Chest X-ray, PA view. Patient: 60 years old, sex M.
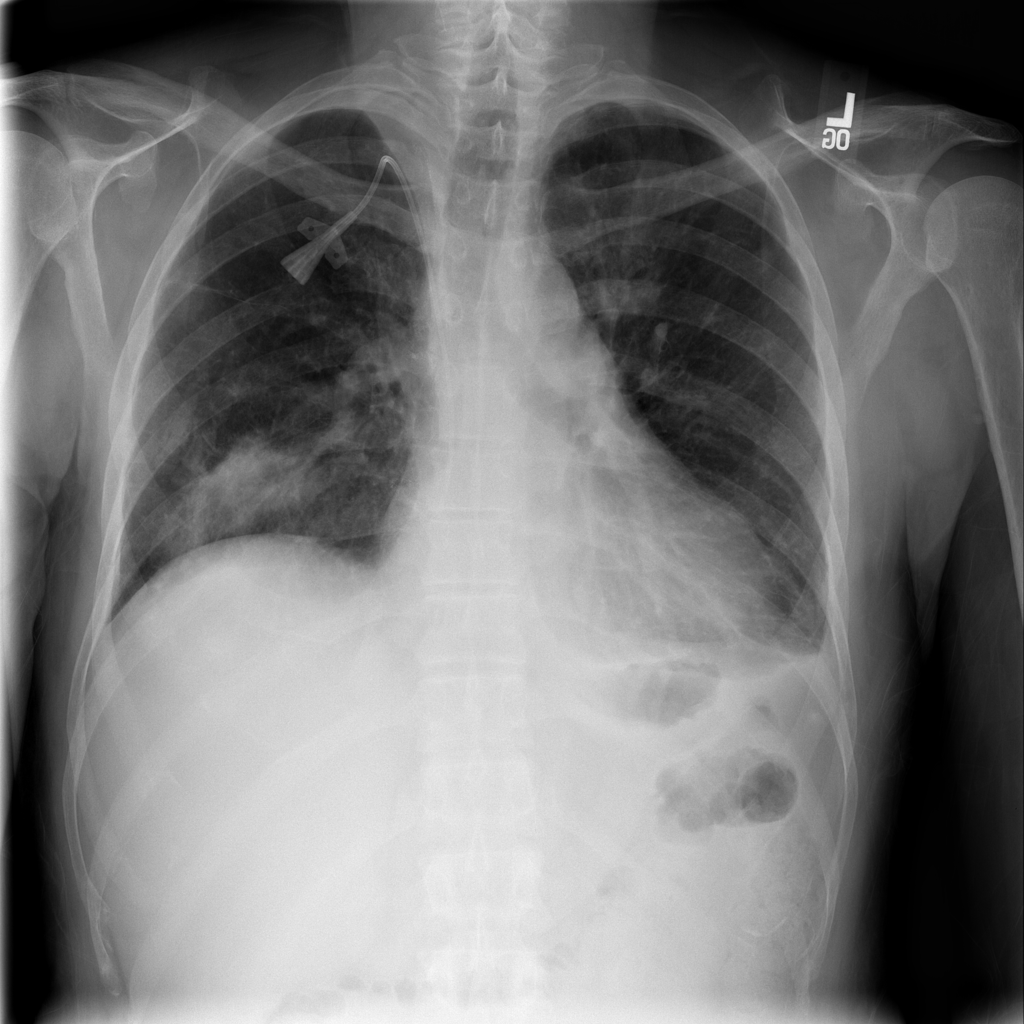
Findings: Effusion, Infiltration